Question: I'm a complete newbie when it comes to game development and I need someone to point me to the right direction.
For the sake of clarity please consider the following animation.

Basically I need to know how to emulate the above animation as an Android game but I don't know the steps necessary to do as such. My questions can be summarized as follow:
- - - -
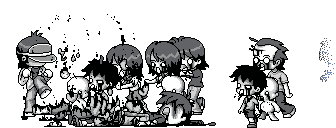
Answer: Using a game engine or not is a preference. It will depend on what exactly you are after. If you want to learn about the underlying concepts of rendering, collision detection, etc, then writing these yourself is perfectly acceptable, and a lot of fun. On the other hand, if you just want to get the game done without having to worry about the details then an engine is definitely the way to go.
Game engines range from very basic wrappers (which usually provides easier functions that take care of low level tasks) to highly complex abstractions in which the actual game development no longer resembles any specific platform - they also sometimes allow you to create the game once and deploy it to various platforms without any changes.
To implement a game based on that animation you might use the following:
- - 'kick''punch''kick'- 'kick''punch'-
That is a very basic description of your problem and should give you enough ideas to research in order to implement a basic version :)
Some game engines you might want to look into:
- <URL>
If you are interested in learning about making android games specifically, have a look at this book:
- <URL>